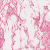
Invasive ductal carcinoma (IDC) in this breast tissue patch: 0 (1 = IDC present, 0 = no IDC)